Field crop: tomato
Growth stage: 1
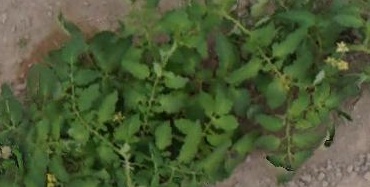
Species: tomato